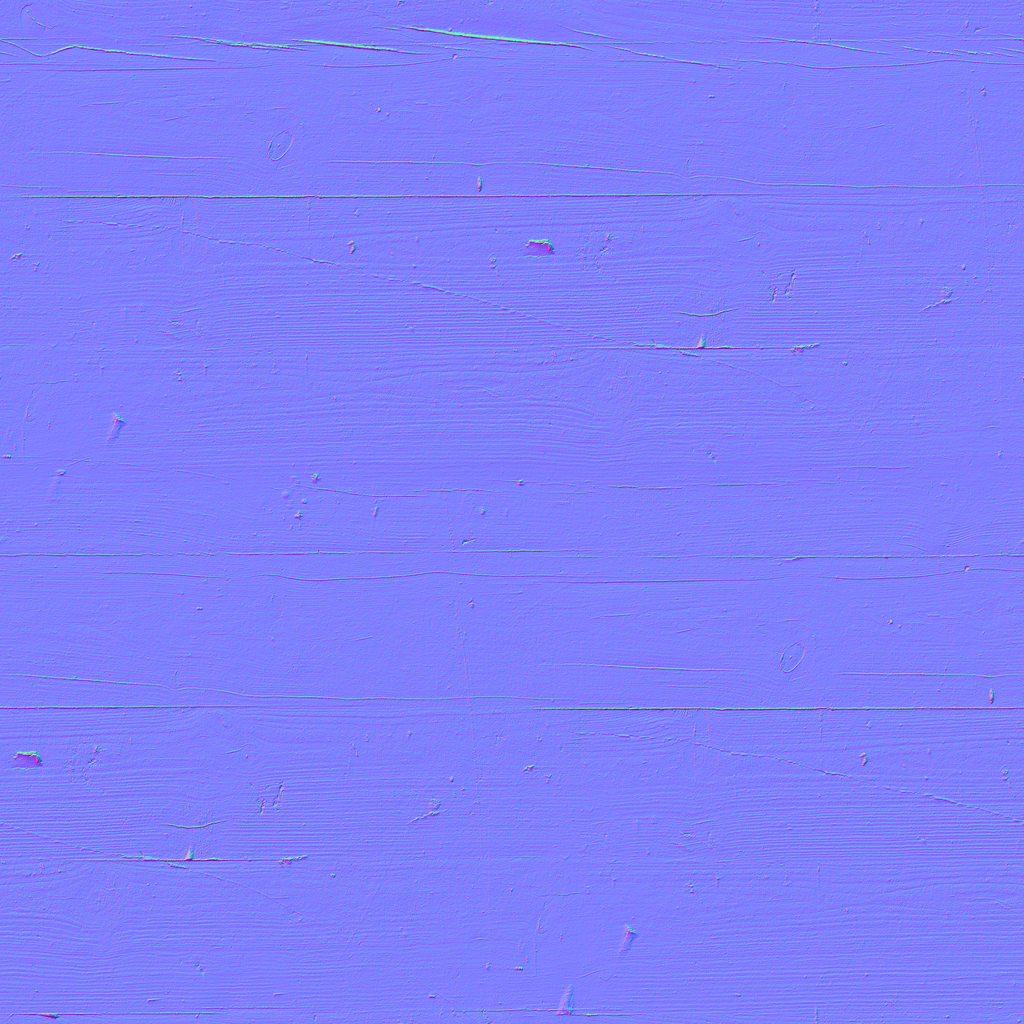
Texture map type: NormalDX